一年级 · 算术
画一画, 算一算。

(1) | 1 | 1 | 1 | 1 | 1 | 1 | 1 | 1 | 1 | 1 | 1 | 1 | 1 | 1 | 1 |
| :--- | :--- | :--- | :--- | :--- | :--- | :--- | :--- | :--- | :--- | :--- | :--- | :--- | :--- | :--- | :--- | :--- |
| 0 | 1 | 2 | 3 | 4 | 5 | 6 | 7 | 8 | 9 | 10 | 11 | 12 | 13 | 14 |$\quad 13-8=\square$

(2)

|  | 1 | 1 | 1 | 1 | 1 | 1 | 1 | 1 | 1 | 1 | 1 | 1 | 1 | 1 |
| :---: | :---: | :---: | :---: | :---: | :---: | :---: | :---: | :---: | :---: | :---: | :---: | :---: | :---: | :---: | :---: | :---: |
| 0 | 1 | 2 | 3 | 4 | 5 | 6 | 7 | 8 | 9 | 10 | 11 | 12 | 13 | 14 |
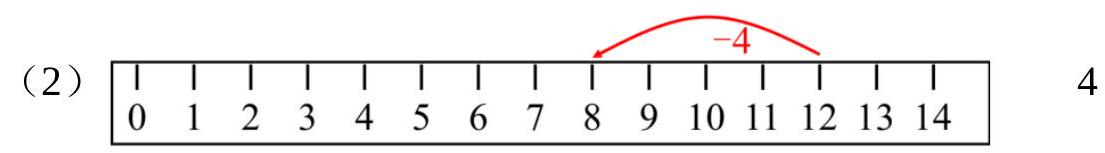
答案: (1) | 1 | 1 | 1 | 1 | 1 | 1 | 1 | 1 | 1 | 1 | 1 | 1 | 1 | 1 | 1 |
| :--- | :--- | :--- | :--- | :--- | :--- | :--- | :--- | :--- | :--- | :--- | :--- | :--- | :--- | :--- | :--- | :--- | :--- |
| 0 | 1 | 2 | 3 | 4 | 5 | 6 | 7 | 8 | 9 | 10 | 11 | 12 | 13 | 14 |